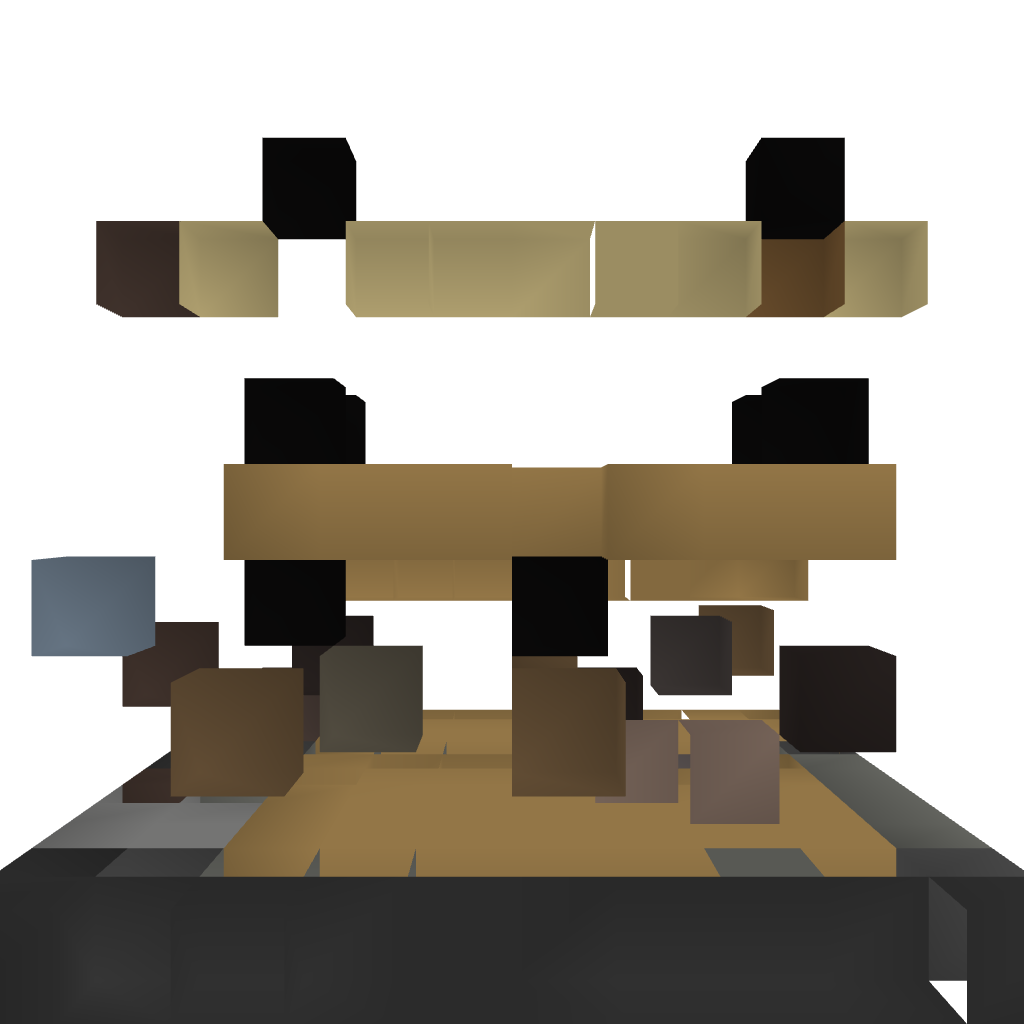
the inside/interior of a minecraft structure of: Small Shack